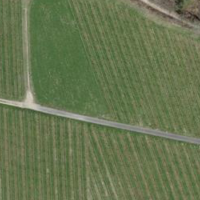
EUNIS habitat code: 40
Species observed at this site:
Lathyrus vernus